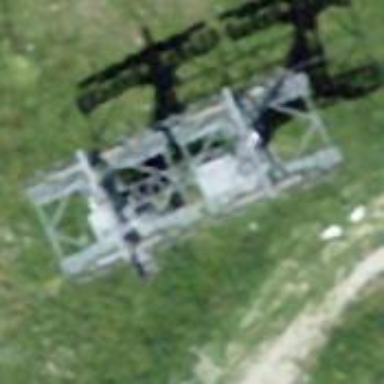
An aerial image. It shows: Pylon used for aerialway.